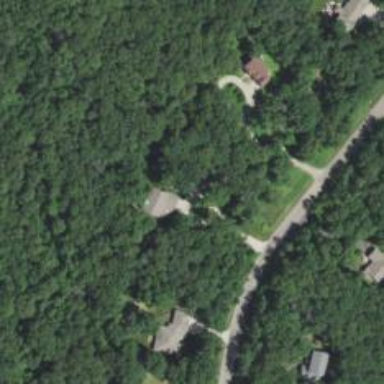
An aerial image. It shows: Driveway.